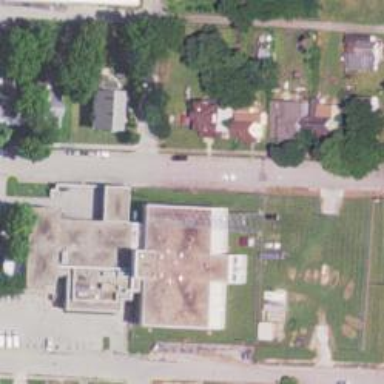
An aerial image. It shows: School building transformed into prison facility.